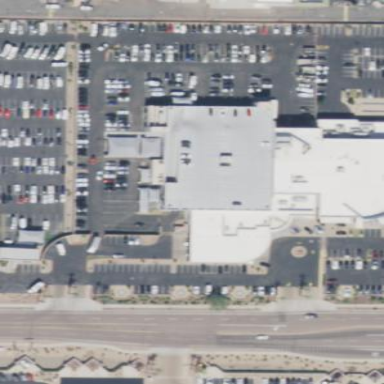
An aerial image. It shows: Building housing car shop.